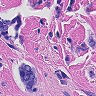
Metastatic tissue present: yes